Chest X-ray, PA view. Patient: 58 years old, sex M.
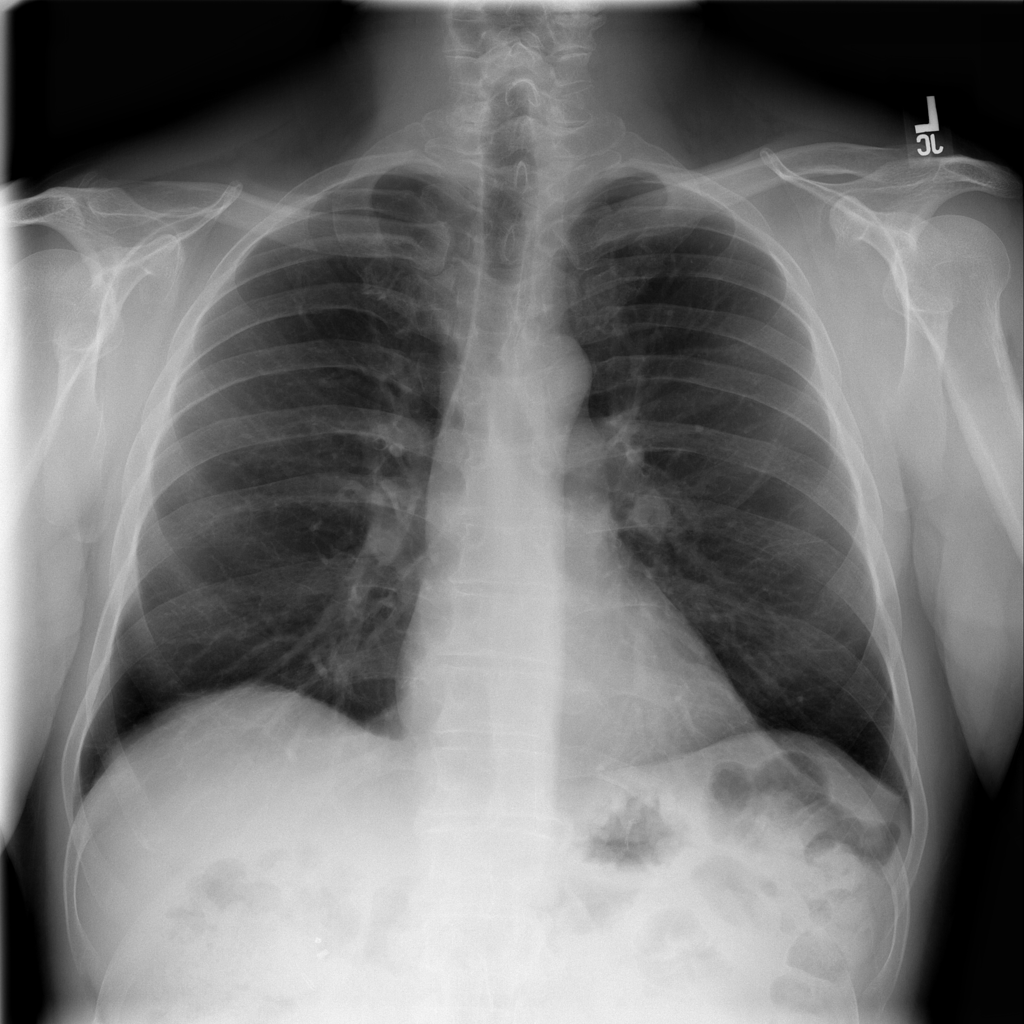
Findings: No Finding